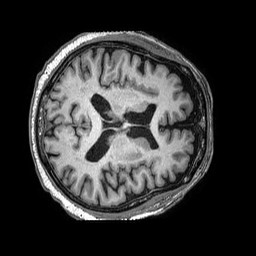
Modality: T1w
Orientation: axial
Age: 78
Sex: male
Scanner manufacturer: philips
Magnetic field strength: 3 T
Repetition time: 0.006906 s
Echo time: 0.003126 s